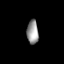
Tissue: prostate
Cell type: T cells
Senescence score: 0.3495
Nuclear area (px): 270
Mean DAPI intensity: 152.133